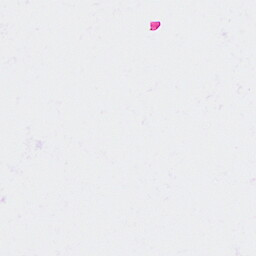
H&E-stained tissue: Breast